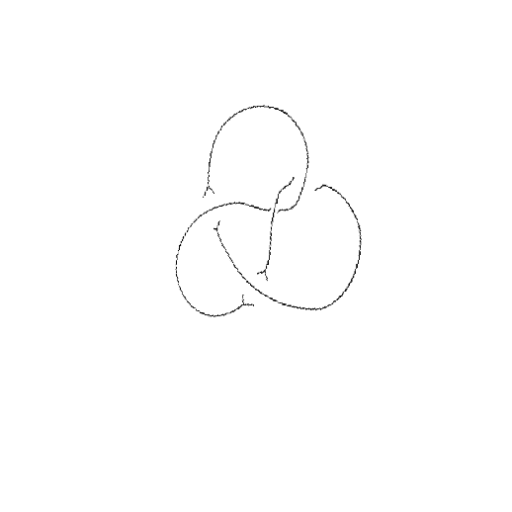
Crossing number: 4